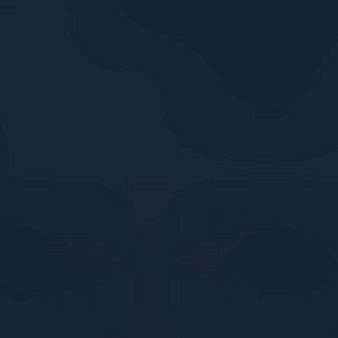
Label: other